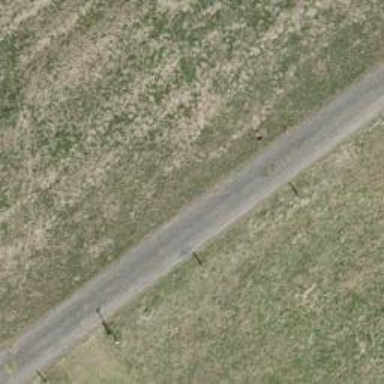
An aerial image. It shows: Well-maintained track road of grade 1.